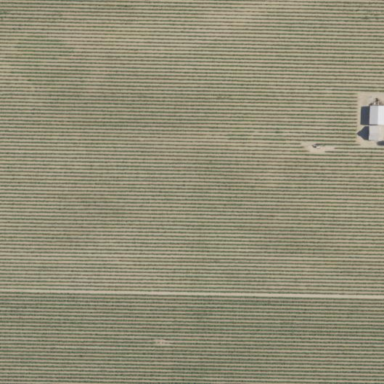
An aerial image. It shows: Vineyard.